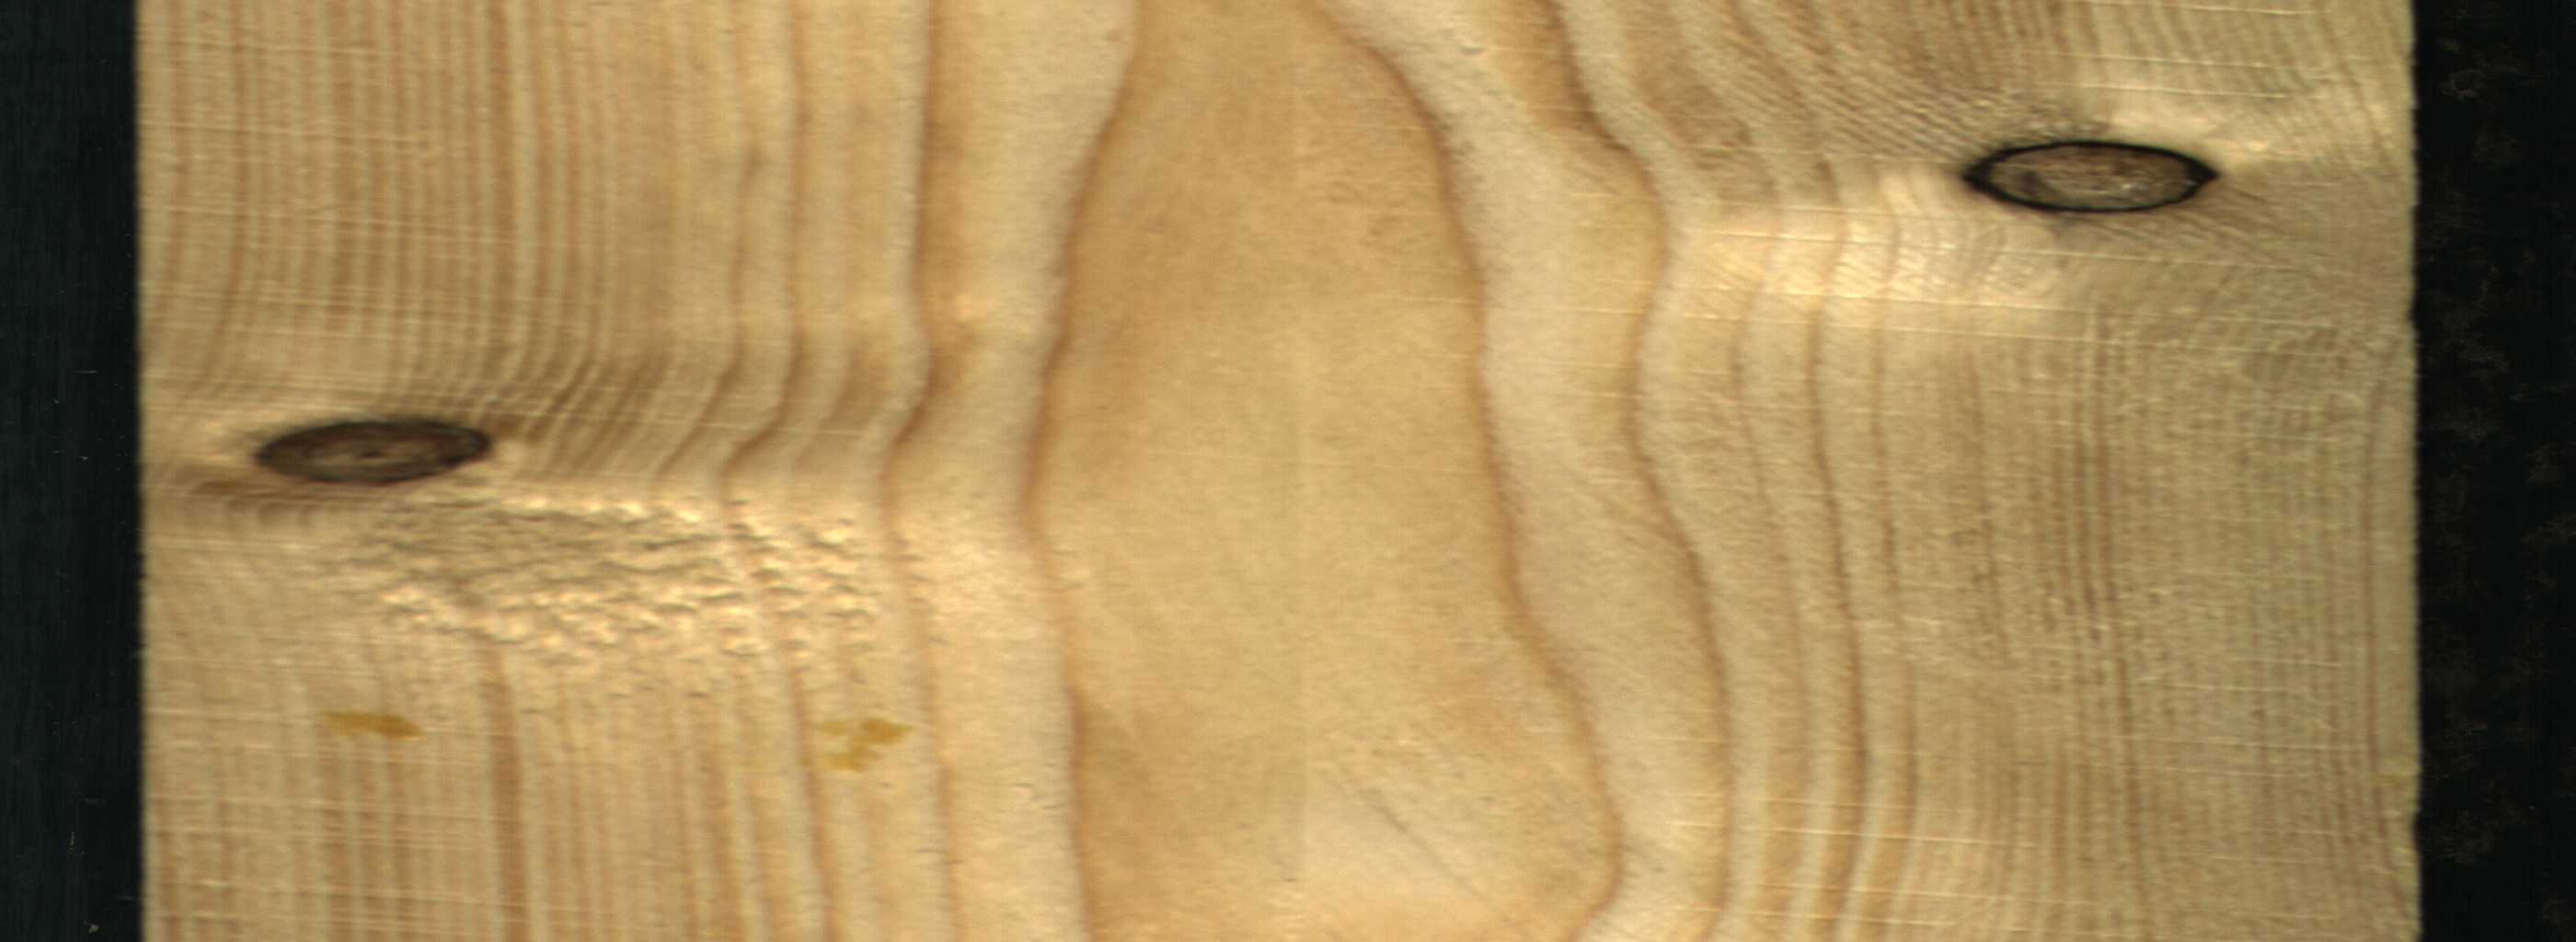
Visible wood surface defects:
resin
resin
Dead_Knot
Dead_Knot